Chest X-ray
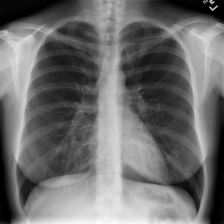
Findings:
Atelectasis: negative
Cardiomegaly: negative
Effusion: negative
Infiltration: negative
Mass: negative
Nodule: negative
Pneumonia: negative
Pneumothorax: negative
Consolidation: negative
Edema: negative
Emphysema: negative
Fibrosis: negative
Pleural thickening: negative
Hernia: negative